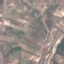
Label: PermanentCrop